Question: I am using a 'jqueryui dialog' to display a modal window which has a form with input tag of type file.
In chrome, when a file is selected, the 'file name is not displayed'. When I 'hover' over the browse button the name of the file is displayed but otherwise nothing. It works fine with firefox. Following is the screenshot of the issue.

I wanna know what should I do to display the name by the side of the choose button.
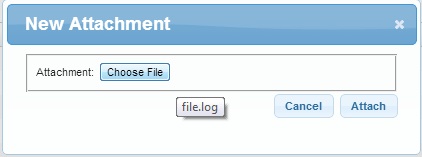
Answer: I had this issue as well. To deal with it I added a field next to the browse button and then added the text on change like this:
'''
$("#fileUpload").change(function (e) {
var path = this.value;
this.form.field.value = "..." + path.substring(11, path.length);
});
'''
the substring was added as it was adding
akepath\ to the start of the path name.